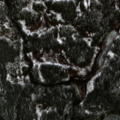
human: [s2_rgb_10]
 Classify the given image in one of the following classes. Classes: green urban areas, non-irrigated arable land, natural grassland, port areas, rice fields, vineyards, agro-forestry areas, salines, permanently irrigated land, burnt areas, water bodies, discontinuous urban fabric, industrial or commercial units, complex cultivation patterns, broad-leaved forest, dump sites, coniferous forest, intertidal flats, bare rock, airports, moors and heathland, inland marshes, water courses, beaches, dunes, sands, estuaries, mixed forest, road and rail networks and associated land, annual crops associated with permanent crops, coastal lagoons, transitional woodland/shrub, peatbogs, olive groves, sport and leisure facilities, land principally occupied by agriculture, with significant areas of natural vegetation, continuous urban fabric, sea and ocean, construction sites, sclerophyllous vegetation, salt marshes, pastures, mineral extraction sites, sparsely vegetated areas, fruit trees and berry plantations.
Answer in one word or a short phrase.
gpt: coniferous forest